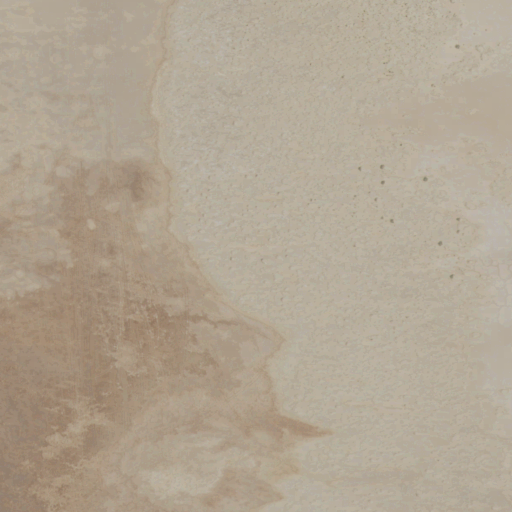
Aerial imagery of plain(s) in California named Troy Lake containing barren land and shrub